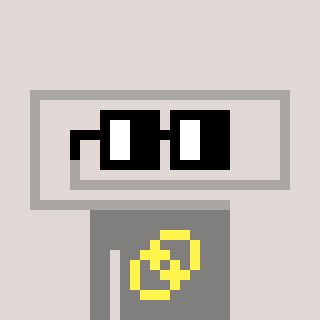
a pixel art character with square black glasses, a paperclip-shaped head and a bluegrey-colored body on a warm background